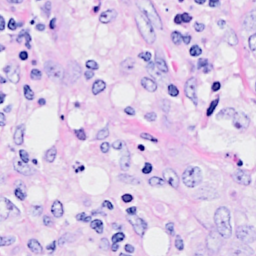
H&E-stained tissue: Breast